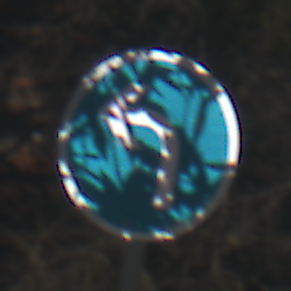
Verkehrszeichen: VorgeschriebeneFahrtrichtungLinks
Umgebung: Outdoor, Nature
Tageszeit: MorningAfternoon
Wetter: Clear
Licht: Natural
Jahreszeit: Summer
Kontrast: HighContrast